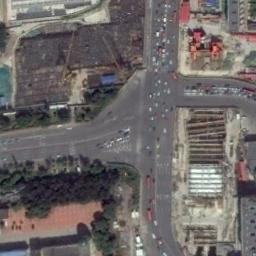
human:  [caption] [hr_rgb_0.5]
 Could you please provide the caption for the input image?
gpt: There are many moving and waiting vehicles on the road at the intersection, Many buildings and some trees around the intersection .

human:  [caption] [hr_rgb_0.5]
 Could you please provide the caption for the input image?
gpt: An intersection with dense traffic located in a industrial area .

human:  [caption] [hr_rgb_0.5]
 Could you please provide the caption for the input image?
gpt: There are some green trees and buildings beside the intersection .

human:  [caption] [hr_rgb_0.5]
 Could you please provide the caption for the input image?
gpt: There are some houses near the crossroads .

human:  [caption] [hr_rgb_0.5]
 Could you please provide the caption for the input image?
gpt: There are many different shapes of buildings beside the intersection .